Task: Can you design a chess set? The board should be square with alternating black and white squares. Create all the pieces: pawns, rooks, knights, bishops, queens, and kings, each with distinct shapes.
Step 3822:
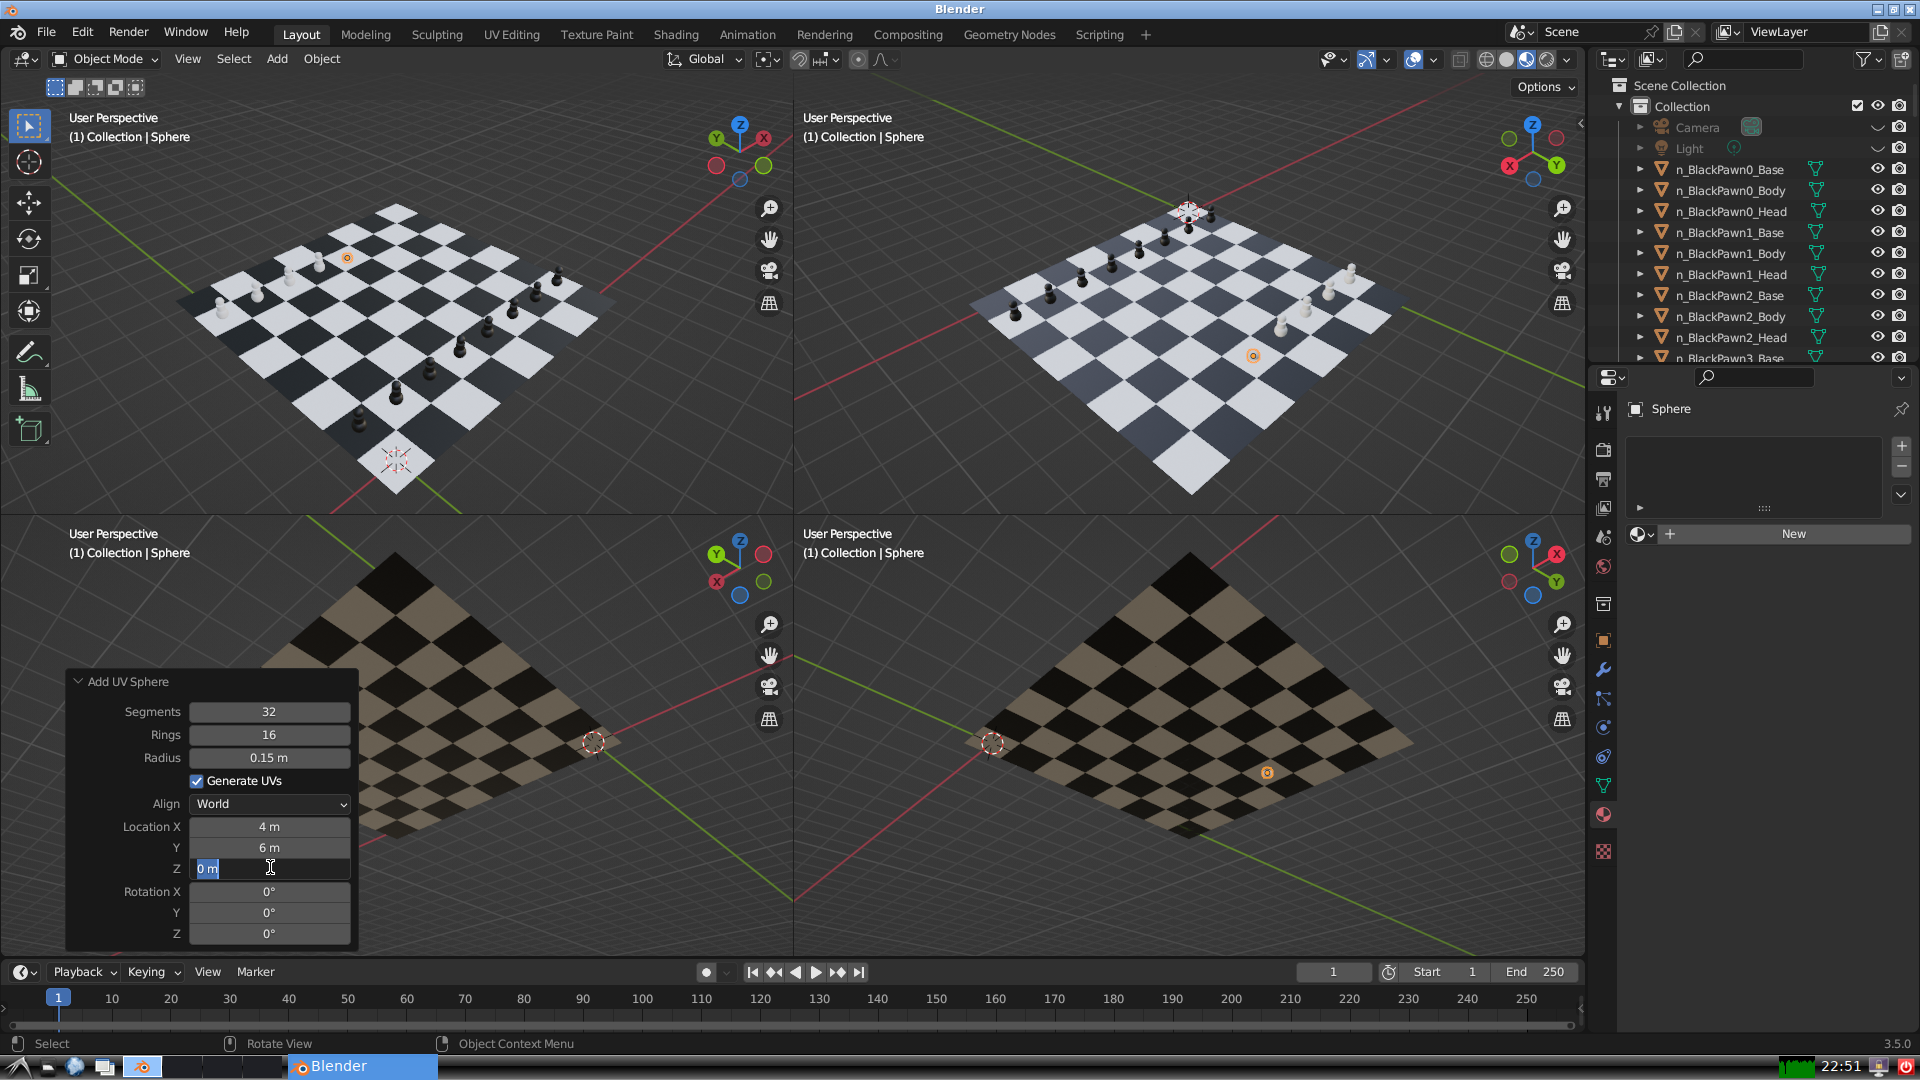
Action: input_text: 0.15